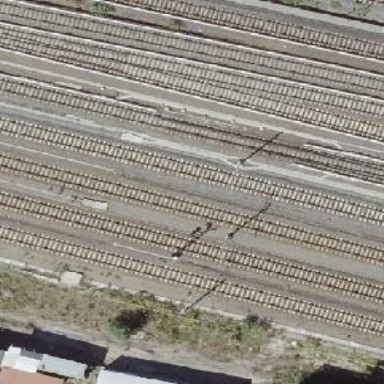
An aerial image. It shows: Railway service station.